Question: I'm new to WPF. I need to Bind UI's ListBox to the source that is deep in Model Layer.
App scheme is on picture below. Desc:
My 'MainWindowViewModel' Class has a 'Scheduler' Property ('Scheduler' Class in Model layer).
'Scheduler' Class has a 'CurrentParser' Property ('Parser' Class in Model layer).
'Parser' Class has a 'Result' field ('ParserResultMetaData' Class in Model layer).
'ParserResultMetaData' Class has a 'Log' field ('Log' is a 'List(Of String)')
Log can be changed only programmatically from model layer (Parser adds lines during it's work).
So my question is how can I bind my ListBox to this List to match MVVM pattern.
As I get it now, ViewModel must have an ObservableCollection(Of String) witch is a copy of my List(Of String) from Model layer.

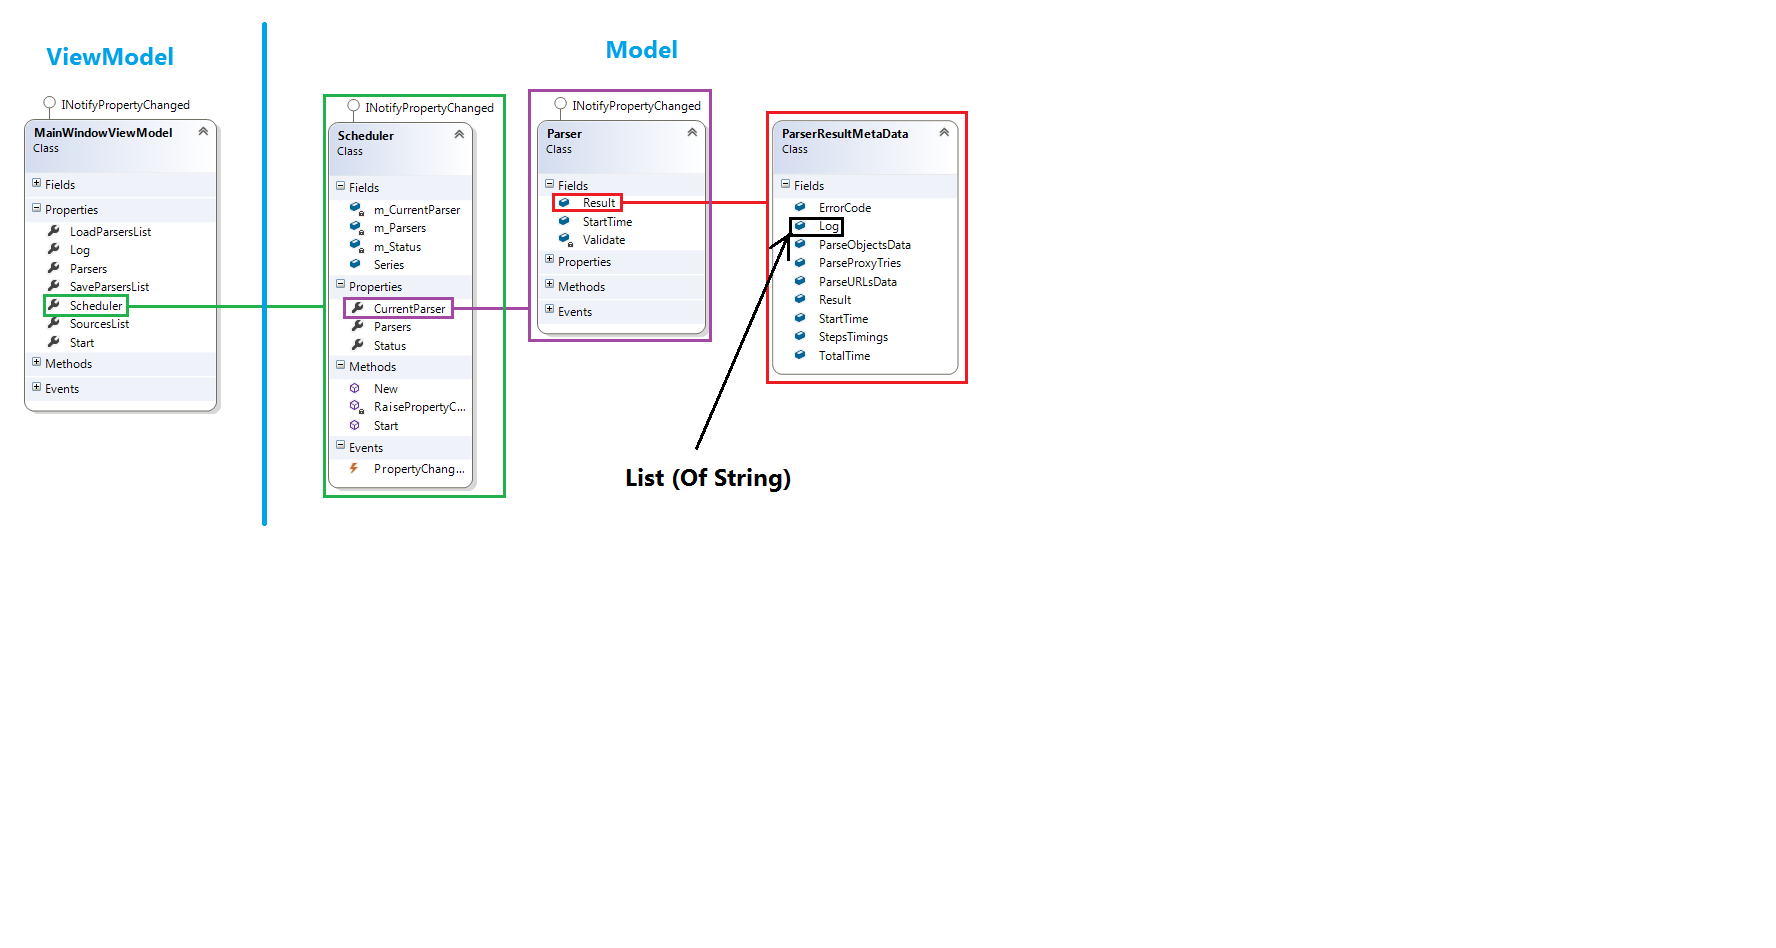
Answer: Somehow you need to notify the UI when a line is added to the collection. There are multiple ways to achieve this, but if the collection is modified from within the model layer, you need a mechanism for communicating this to other layers in one way or another.
-
While types like 'ObservableCollection' and 'INotifyPropertyChanged' are widely used in MVVM architectures, they are not specific to them and in some cases it can make sense to use them in the model layer directly. Using an 'ObservableCollection' in your 'Parser' class is one way to provide this notification mechanism. You can then bind the 'ItemsSource' of the 'ListBox' to 'Scheduler.Parser.Result.Log' directly and it will update accordingly.
-
If you don't want to use an 'ObservableCollection' in your model, you can expose the List via a property in your ViewModel, for example:
'''
public IEnumerable<string> ParserLog
{
get { return Scheduler.Parser.Result.Log; }
}
'''
Then you need to manually notify the UI when an item is added, so you're gonna need an event (or something equivalent) which tells your ViewModel that the list changed and it needs to raise the 'PropertyChanged' Event for the 'ParserLog' property. Add code like this in your ViewModel:
'''
this.Scheduler.Parser.ResultUpdated += (s, e) => this.RaisePropertyChanged("ParserLog");
'''
This will tell the ListBox to update the items from the ParserLog property.